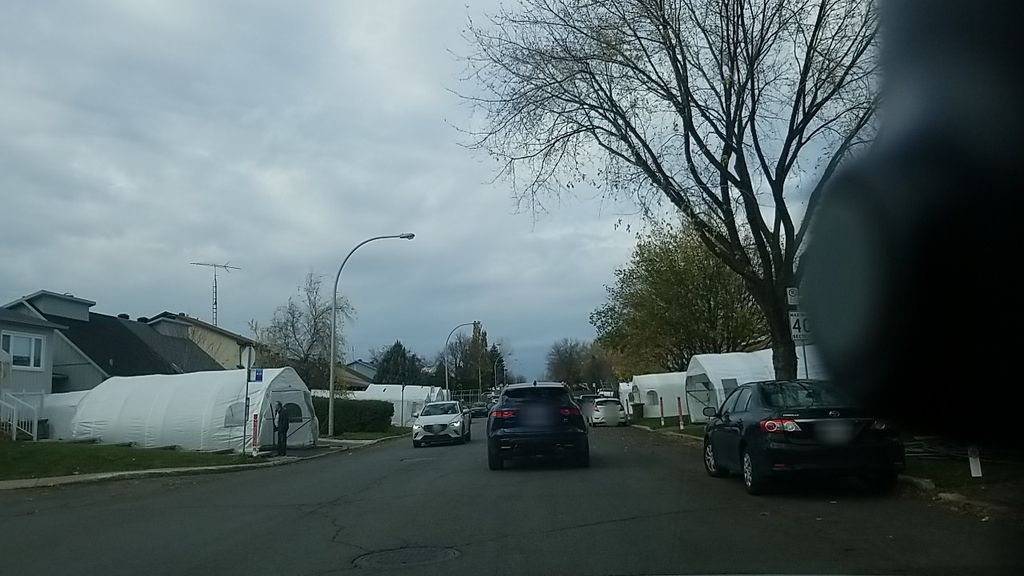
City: montreal